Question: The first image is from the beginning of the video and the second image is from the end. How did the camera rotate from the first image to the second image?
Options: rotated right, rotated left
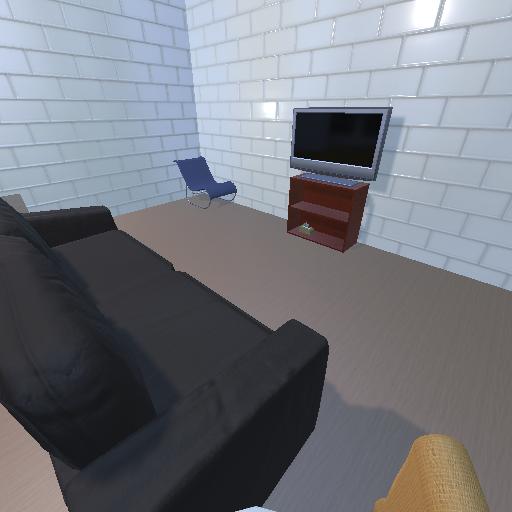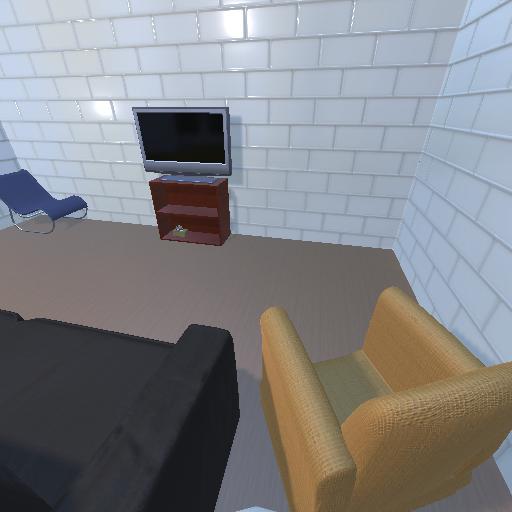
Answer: rotated right